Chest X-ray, AP view. Patient: 52 years old, sex M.
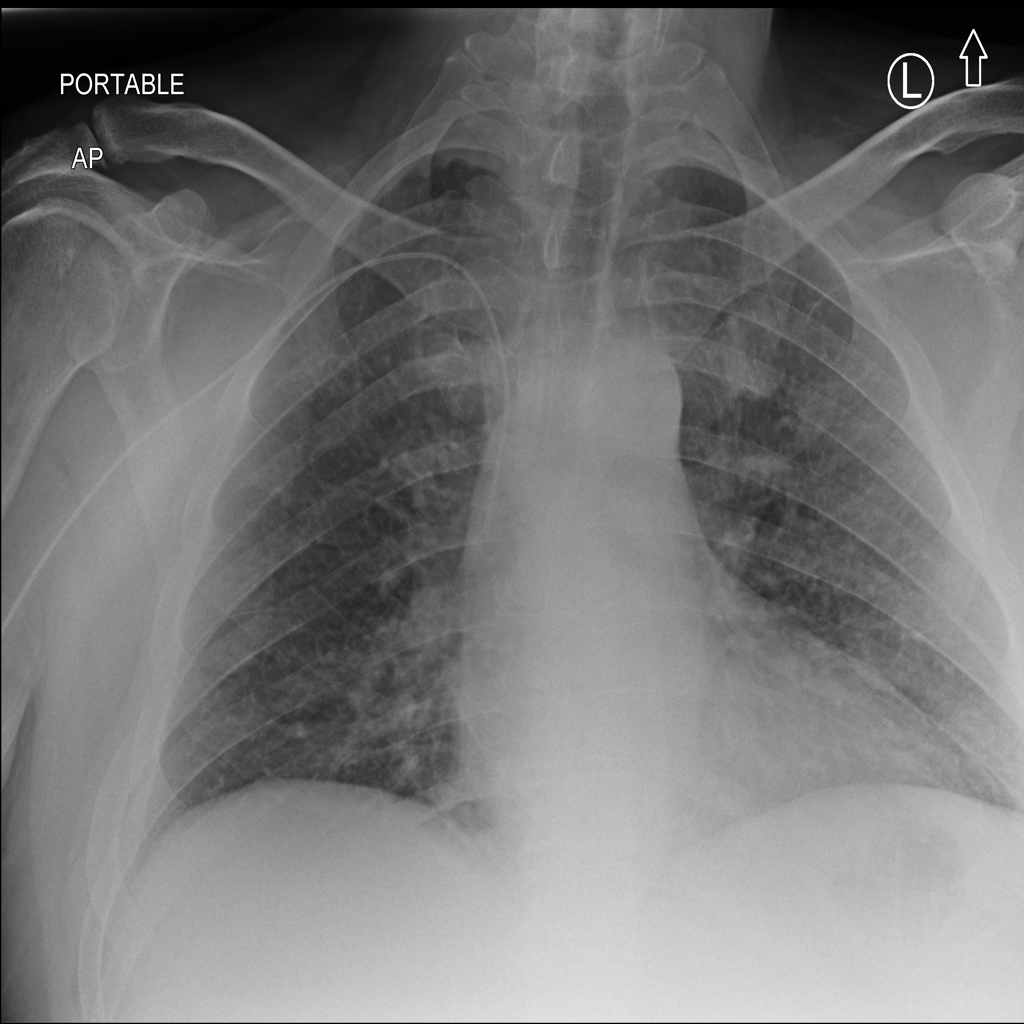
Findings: Effusion, Infiltration